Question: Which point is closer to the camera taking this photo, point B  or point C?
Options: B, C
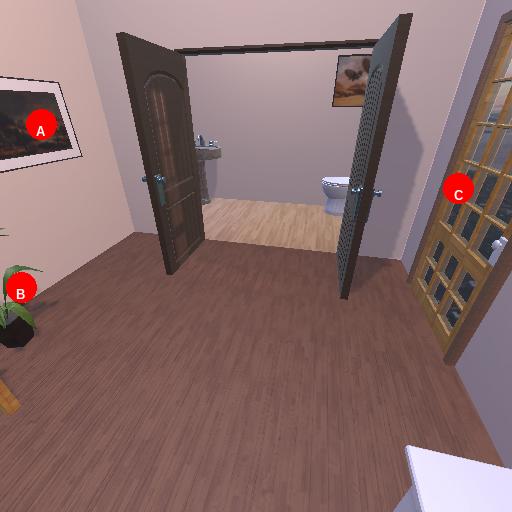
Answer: B